Question: When i first come to Login Screen I store value in 'NSUserDefaults'. When I press on 'signinButtonAction' to move to 'DetailScreen' it stucks and never moves forward.
I have made 'DetailScreen' embedded in 'Navigationcontroller' as 'InitialViewController' even the next screen is not navigating to other screens when i re-run it again it comes to 'DetailScreen' and then 'DetailScreen' stucks to navigate to other screens.
How do I handle this?
My code is here:
'AppDelegate'
'''
- (BOOL)application:(UIApplication *)application didFinishLaunchingWithOptions:(NSDictionary *)launchOptions {
if ([[NSUserDefaults standardUserDefaults] objectForKey:@"email"])
{
UIStoryboard *storyboard = [UIStoryboard storyboardWithName:@"Main" bundle:nil];
categoryVC *viewController = (categoryVC *)[storyboard instantiateViewControllerWithIdentifier:@"categoryVC"];
[self.window setRootViewController:viewController];
}
else
{
UIStoryboard *storyboard = [UIStoryboard storyboardWithName:@"Main" bundle:nil];
signInVC *viewController = (signInVC *)[storyboard instantiateViewControllerWithIdentifier:@"signInVC"];
[self.window setRootViewController:viewController];
}
'''
in 'SigninButtonAction' I am doing:
'''
{
categoryVC * second= [self.storyboard instantiateViewControllerWithIdentifier:@"categoryVC"];
[self.navigationController pushViewController:second animated:YES];
}
'''

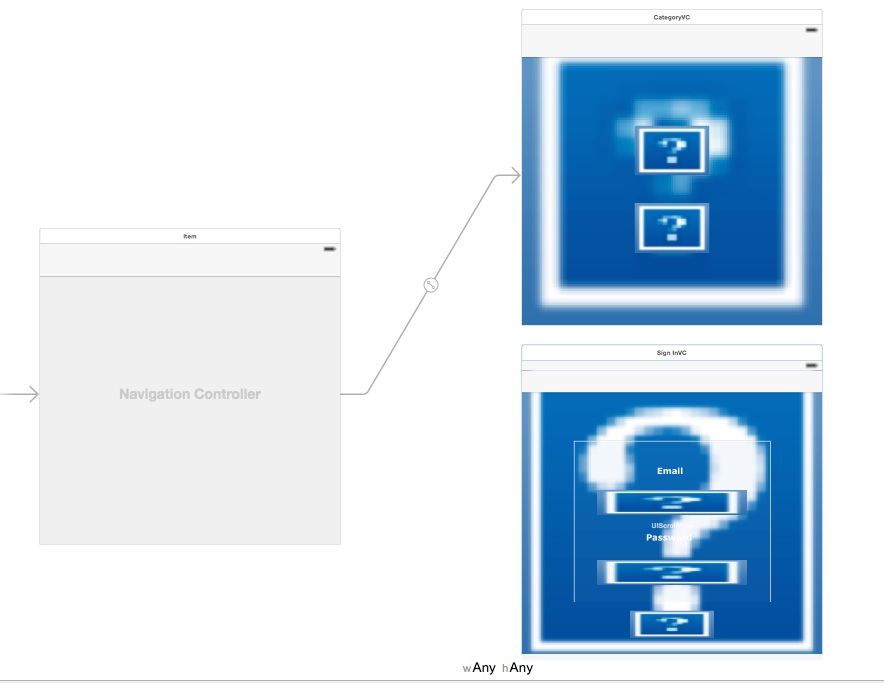
Answer: I would not set 'RootViewController' if you have such a workflow. I would instantiate main view controller as is, and if you need to show auth I would use 'presentViewController'. Later on, you can do dismiss or something like that.
So, in you app delegate:
'''
- (BOOL)application:(UIApplication *)application didFinishLaunchingWithOptions:(NSDictionary *)launchOptions {
if (nil == [[NSUserDefaults standardUserDefaults] objectForKey:@"email"])
{
UIStoryboard *storyboard = [UIStoryboard storyboardWithName:@"Main" bundle:nil];
categoryVC *viewController = (categoryVC *)[storyboard instantiateViewControllerWithIdentifier:@"signInVC"];
[self.window.rootViewController presentViewController:viewController animated:NO];
}
}
'''
and then, when you do the auth and it passes:
'''
[self dismissViewControllerAnimated:TRUE completion:nil];
'''